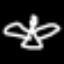
Label: angel